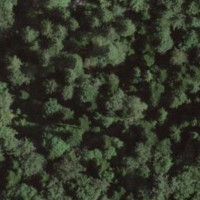
EUNIS habitat code: 43
Species observed at this site:
Silene dioica